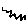
Label: zigzag